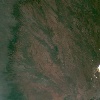
Label: land